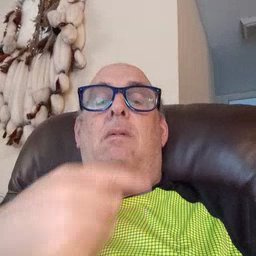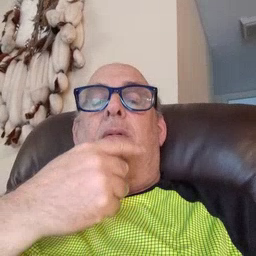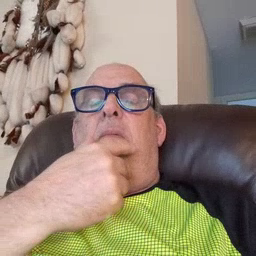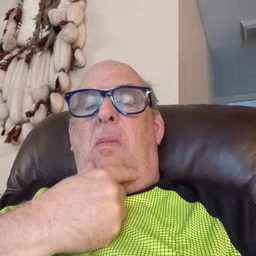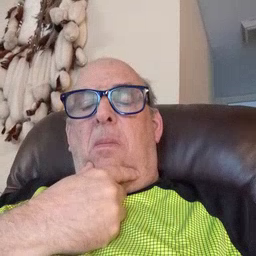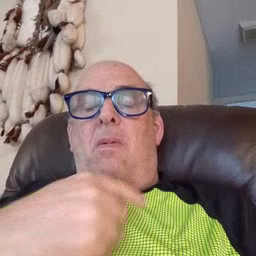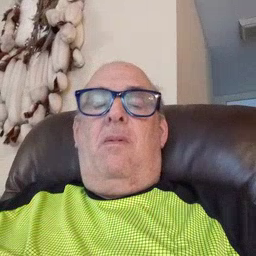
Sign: sad